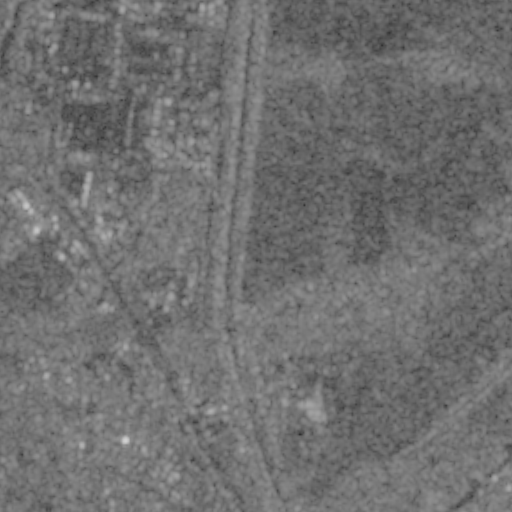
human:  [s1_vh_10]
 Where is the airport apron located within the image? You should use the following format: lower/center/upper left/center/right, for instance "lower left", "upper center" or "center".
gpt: The airport apron is located in the lower center of the image.
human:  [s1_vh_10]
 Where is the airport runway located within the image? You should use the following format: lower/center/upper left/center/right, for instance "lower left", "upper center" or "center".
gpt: The airport runway is located in the lower right of the image.
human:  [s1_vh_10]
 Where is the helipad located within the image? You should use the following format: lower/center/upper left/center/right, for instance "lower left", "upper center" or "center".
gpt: The helipad is located in the center left of the image.
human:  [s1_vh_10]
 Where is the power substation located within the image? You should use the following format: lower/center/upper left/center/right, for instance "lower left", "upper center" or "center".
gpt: The power substation is located in the upper left of the image.
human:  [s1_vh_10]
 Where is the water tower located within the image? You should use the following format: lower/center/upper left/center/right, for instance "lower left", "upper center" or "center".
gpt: The water tower is located in the lower center of the image.
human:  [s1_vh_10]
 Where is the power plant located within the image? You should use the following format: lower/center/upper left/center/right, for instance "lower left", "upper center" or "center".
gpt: There is no power plant in the image.

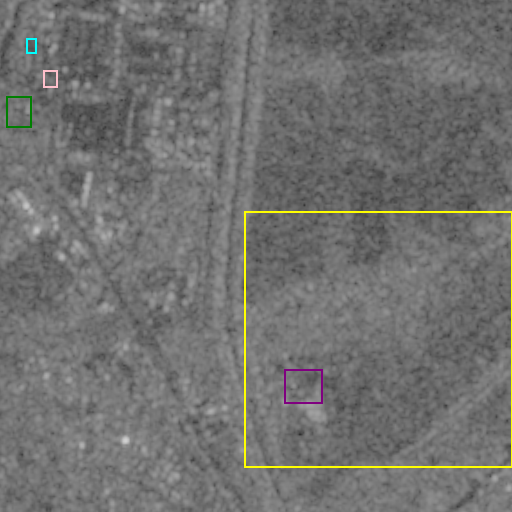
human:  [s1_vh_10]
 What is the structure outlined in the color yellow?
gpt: The structure outlined in yellow is an airport.
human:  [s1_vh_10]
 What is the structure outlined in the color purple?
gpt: The structure outlined in purple is an airport apron.
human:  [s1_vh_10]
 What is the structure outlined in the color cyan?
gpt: The structure outlined in cyan is a park.
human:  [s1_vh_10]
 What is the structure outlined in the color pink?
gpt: The structure outlined in pink is a parking lot.
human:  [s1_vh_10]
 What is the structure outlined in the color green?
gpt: The structure outlined in green is a power substation.
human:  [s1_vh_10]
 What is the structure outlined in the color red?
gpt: There is no red outline.